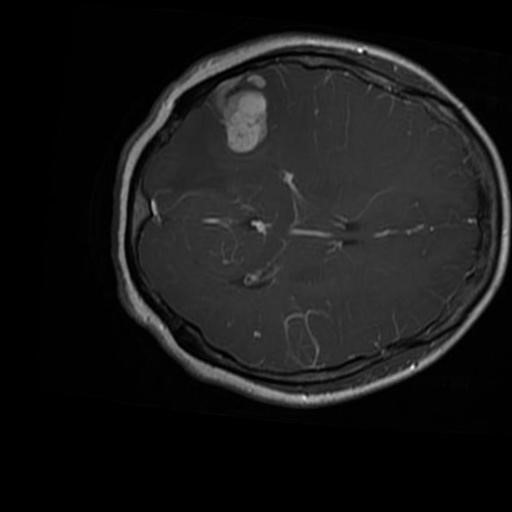
Label: brain_glioma